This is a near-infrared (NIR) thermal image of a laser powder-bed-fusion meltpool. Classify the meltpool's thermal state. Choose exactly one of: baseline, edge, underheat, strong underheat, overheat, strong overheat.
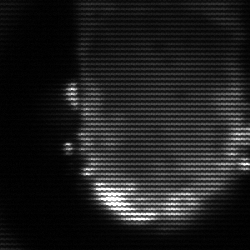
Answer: baseline